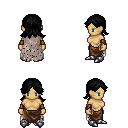
a pixel art fantasy rpg character, female body template, human, tanned skin, gray tattered cape, robe skirt, black loose hair, cloth bracers, metal boots, four views (front, back, left, right), 2x2 character sprite sheet, small pixel art, hard edges, no anti-aliasing